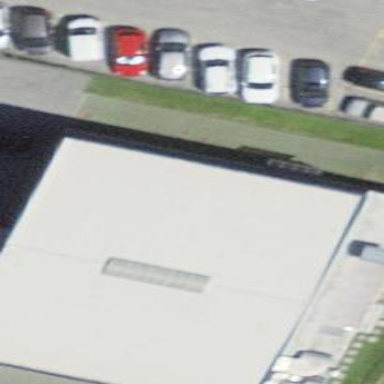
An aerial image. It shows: Industrial building.